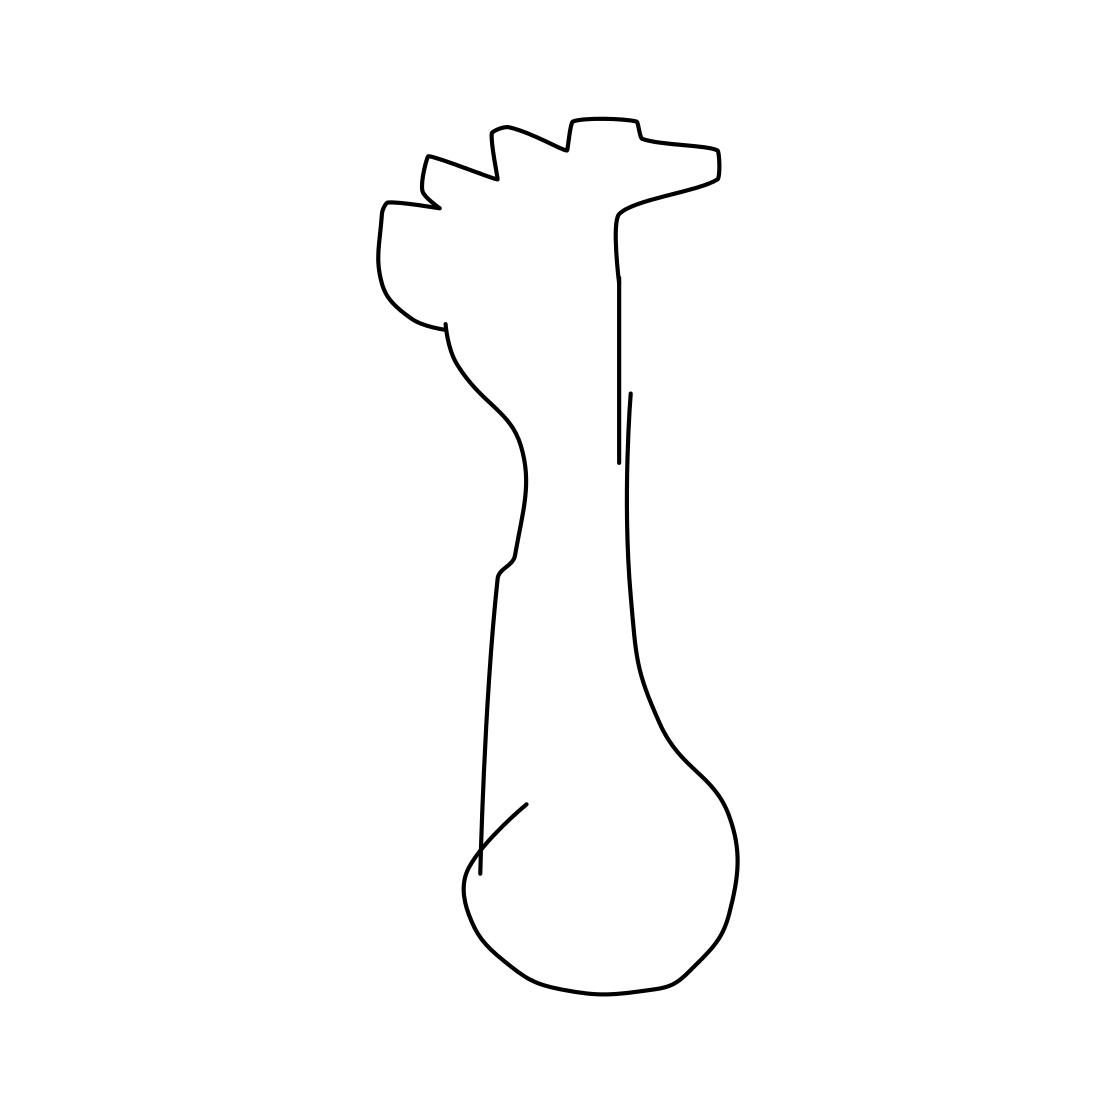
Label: foot